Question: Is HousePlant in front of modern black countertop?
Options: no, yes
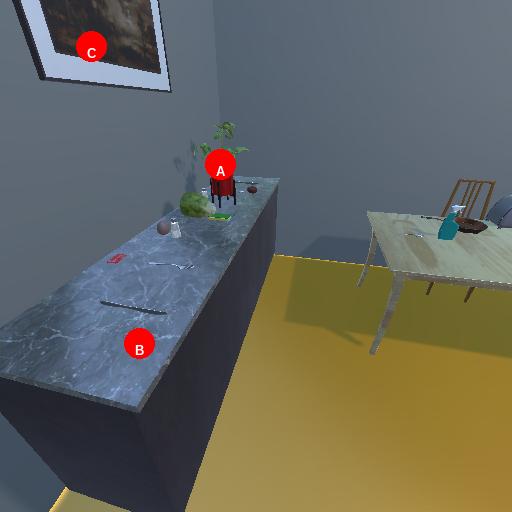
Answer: no